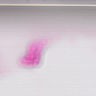
Metastatic tissue present: no